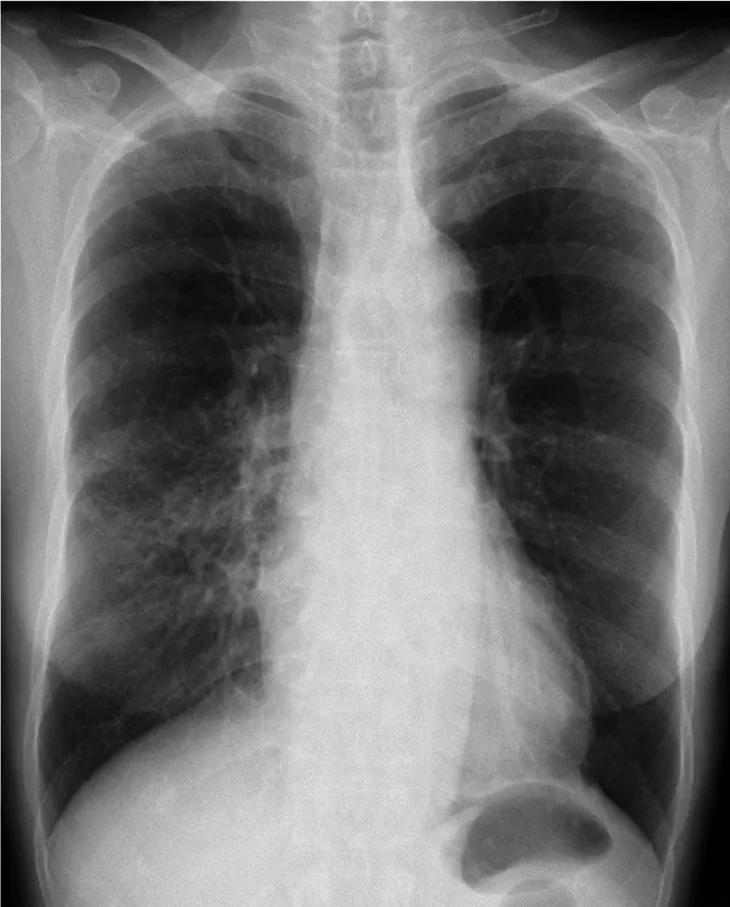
Chest radiography at the initial visit to our hospital of Case 1. . Chest radiography at the initial visit to our hospital showed an infiltrative shadow with an air bronchogram and bronchiectasis in the right middle and lower lung fields.
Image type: radiology (x_ray)